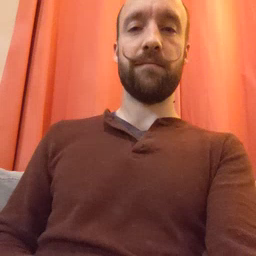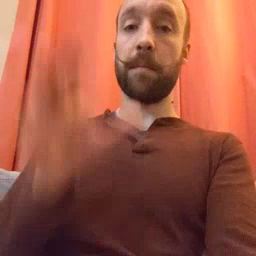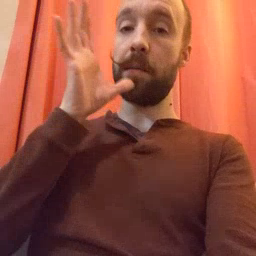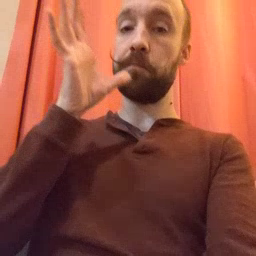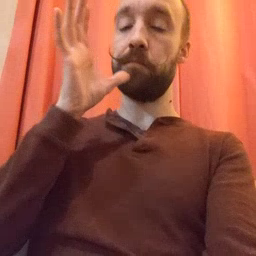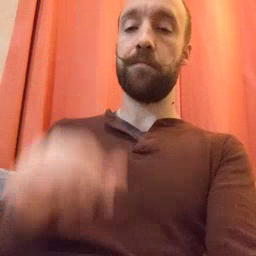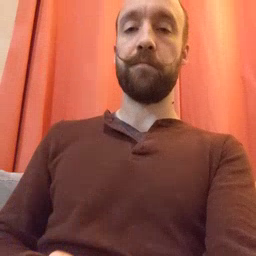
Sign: mom